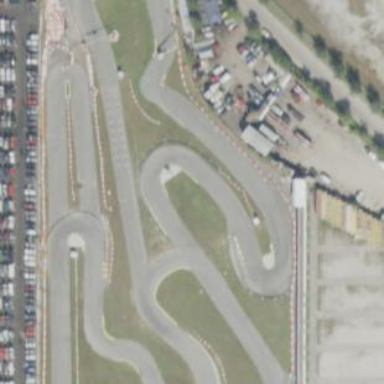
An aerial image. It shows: Raceway for motor sports.